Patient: sex F, age 63
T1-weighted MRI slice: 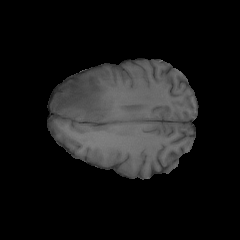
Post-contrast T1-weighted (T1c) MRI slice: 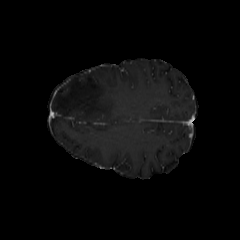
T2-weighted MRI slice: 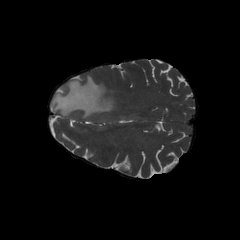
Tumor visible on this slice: yes
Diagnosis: Glioblastoma, IDH-wildtype
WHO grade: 4